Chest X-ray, PA view. Patient: 62 years old, sex M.
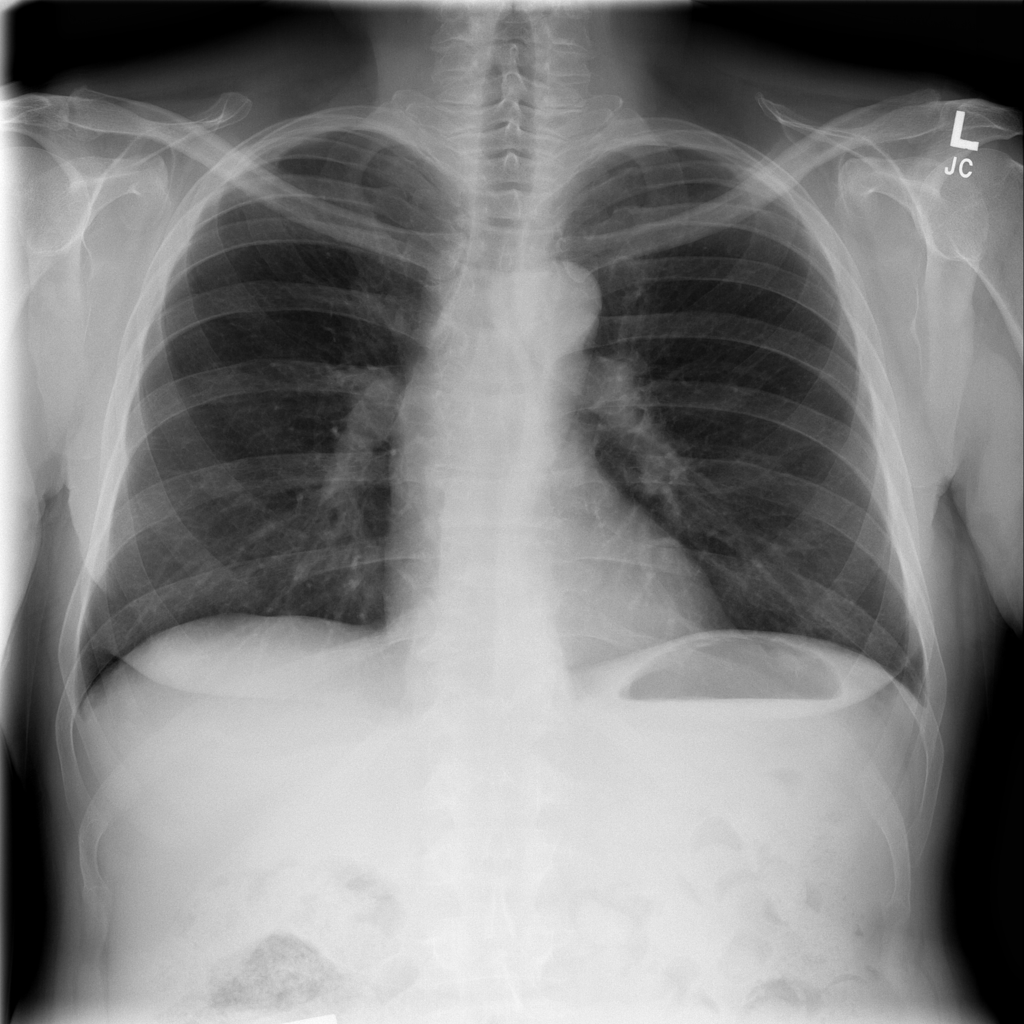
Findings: No Finding